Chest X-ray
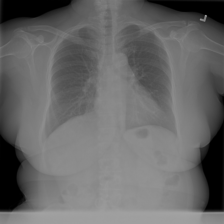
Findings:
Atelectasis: negative
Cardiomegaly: negative
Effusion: negative
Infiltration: negative
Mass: negative
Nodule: negative
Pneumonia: negative
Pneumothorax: negative
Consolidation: negative
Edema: negative
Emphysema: negative
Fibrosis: negative
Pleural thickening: negative
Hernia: negative